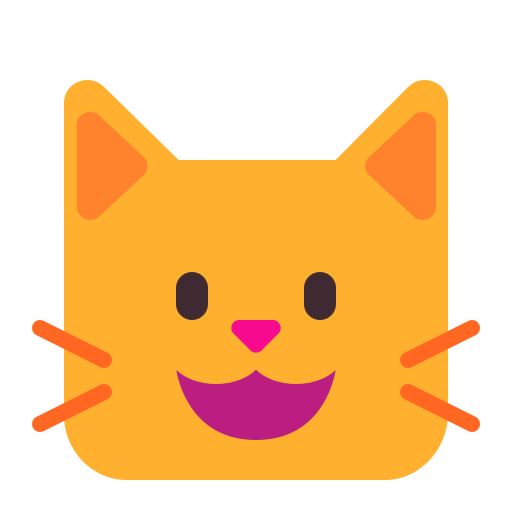
grinning cat flat